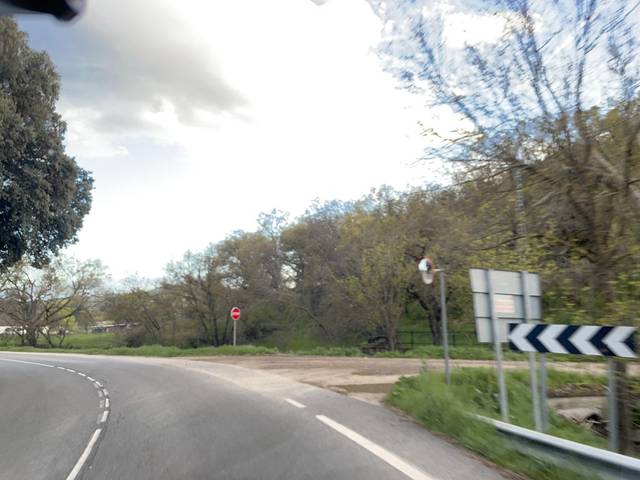
Region: Spain
Coordinates: 40.796, -3.693